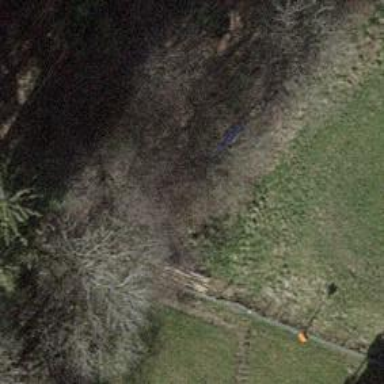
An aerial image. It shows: Path.